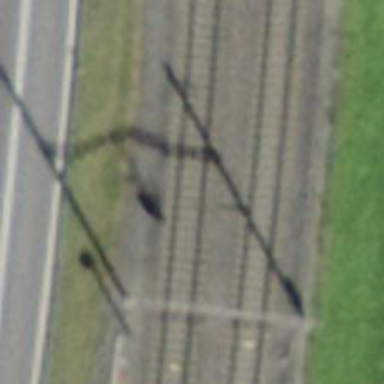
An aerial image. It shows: Railway track with contact line for electrification.